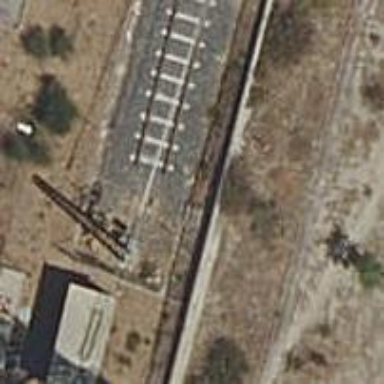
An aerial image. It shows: Disused railway siding with electrified contact line.